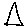
Label: triangle